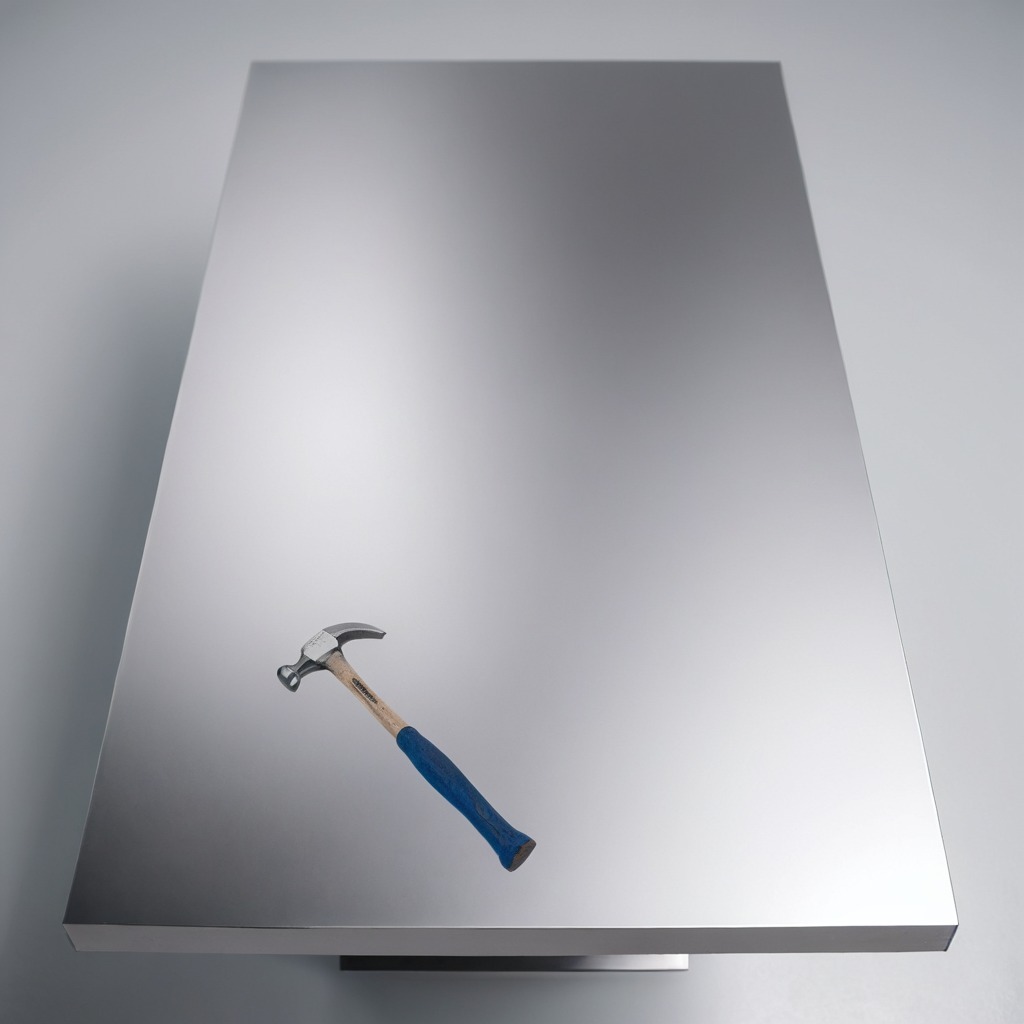
A hammer is lying on a stainless steel table in a high-end prototyping lab.